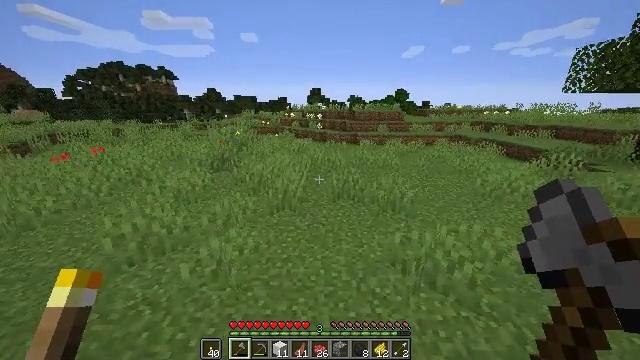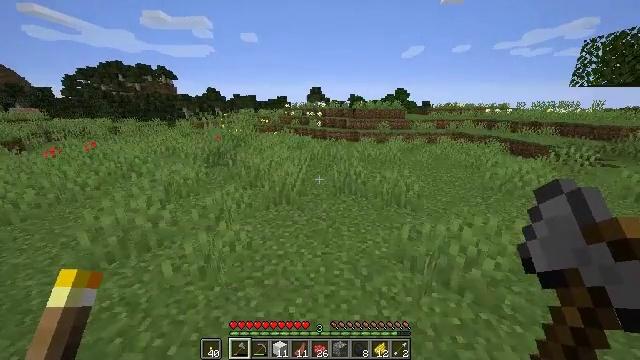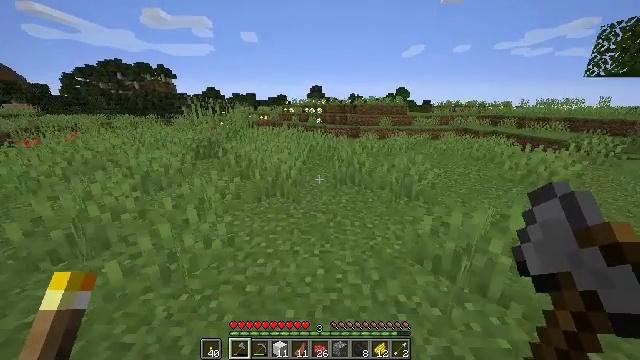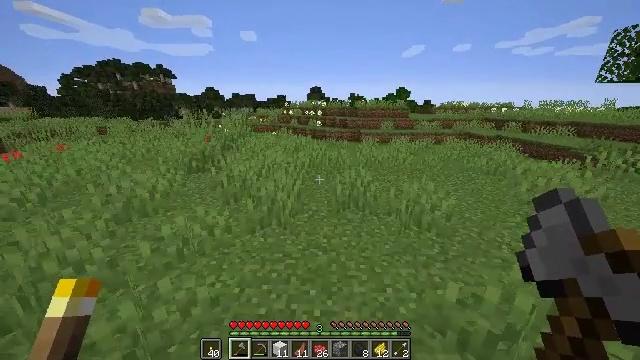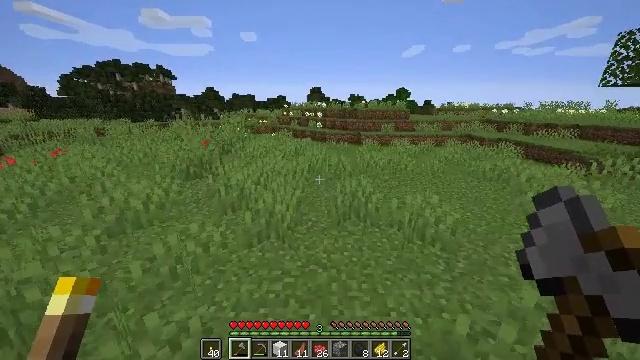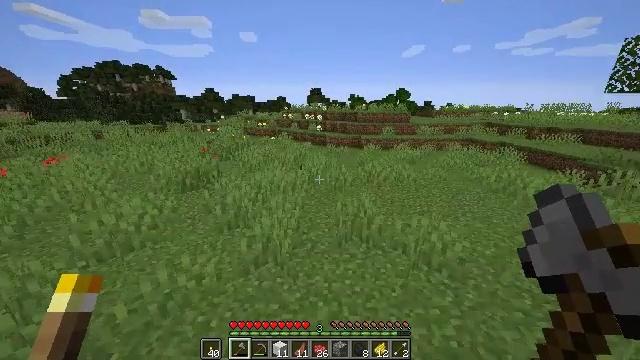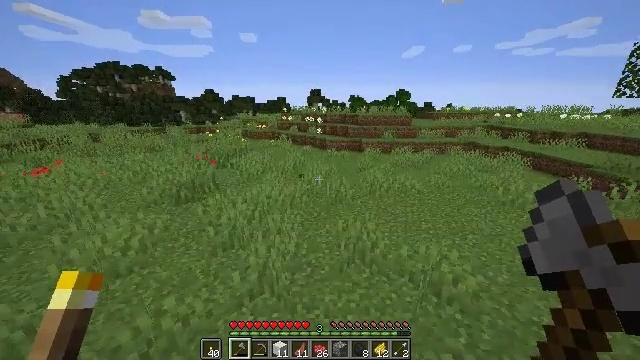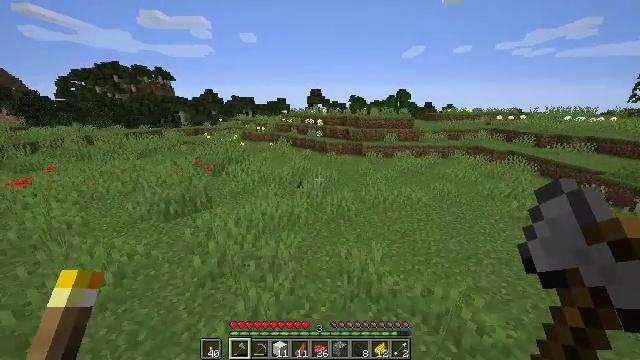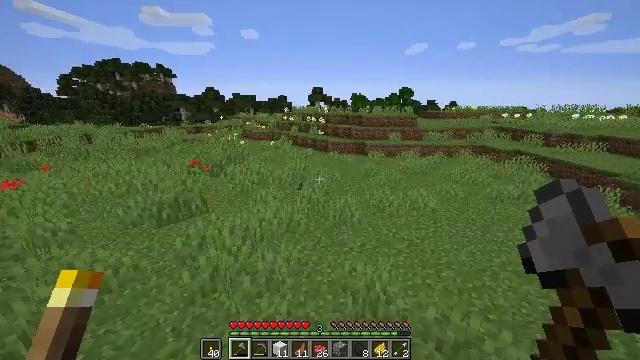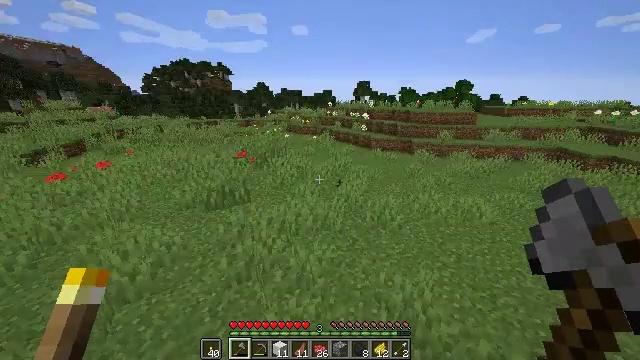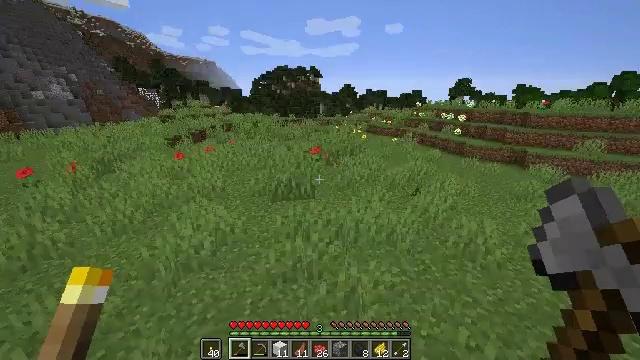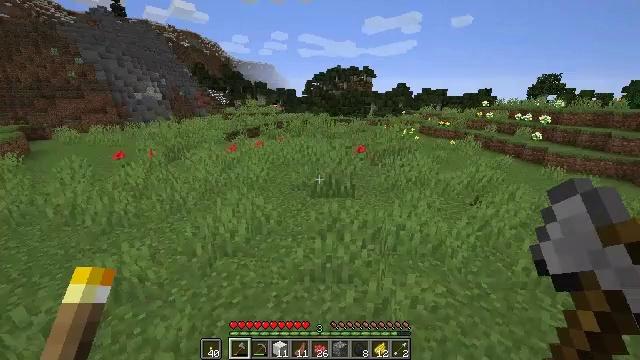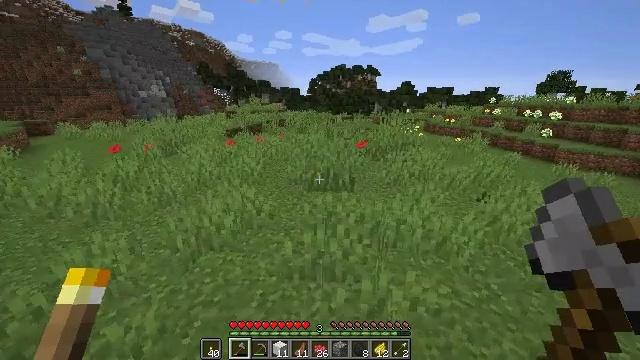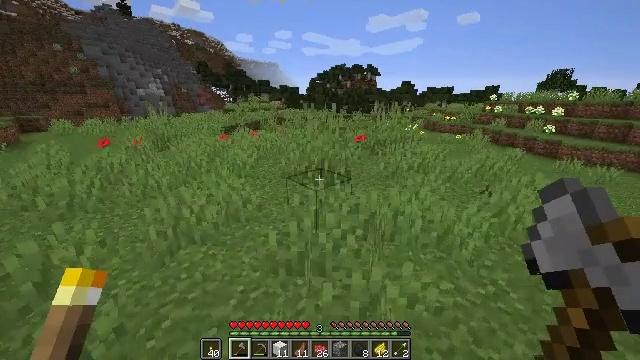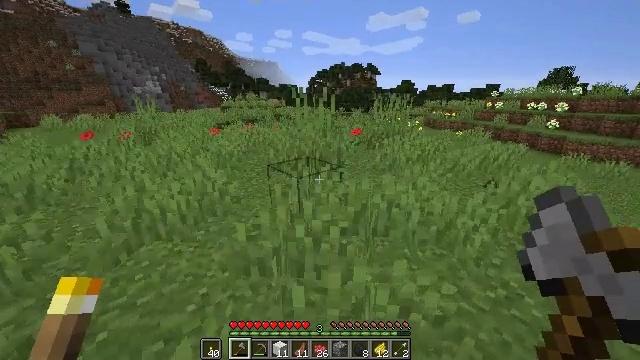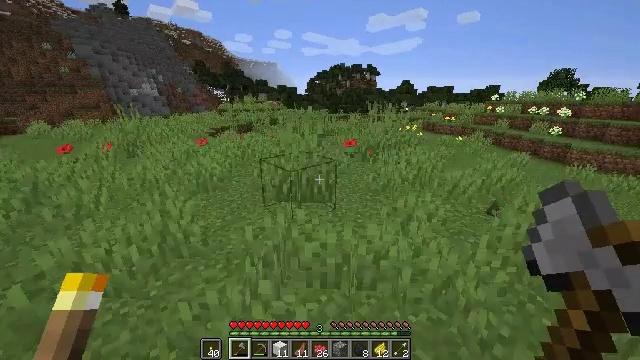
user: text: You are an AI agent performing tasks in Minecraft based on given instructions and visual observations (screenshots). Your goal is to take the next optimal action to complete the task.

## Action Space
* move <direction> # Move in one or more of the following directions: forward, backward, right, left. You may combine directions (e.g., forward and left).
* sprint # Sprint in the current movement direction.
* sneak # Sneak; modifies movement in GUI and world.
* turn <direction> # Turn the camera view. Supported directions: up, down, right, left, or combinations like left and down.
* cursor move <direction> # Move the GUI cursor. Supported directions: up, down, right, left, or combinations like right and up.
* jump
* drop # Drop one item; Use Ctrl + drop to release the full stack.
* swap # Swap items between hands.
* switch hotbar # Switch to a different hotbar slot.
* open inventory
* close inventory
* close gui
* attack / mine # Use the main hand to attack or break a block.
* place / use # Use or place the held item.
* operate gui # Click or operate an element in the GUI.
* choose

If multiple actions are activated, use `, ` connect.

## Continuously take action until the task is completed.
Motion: motion action
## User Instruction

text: Harvest the oxeye daisy.
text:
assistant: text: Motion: move forward
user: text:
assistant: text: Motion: move forward, jump
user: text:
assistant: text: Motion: move forward, jump
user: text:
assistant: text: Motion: move forward, jump
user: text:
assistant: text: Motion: move forward, jump
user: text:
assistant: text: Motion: move forward, jump
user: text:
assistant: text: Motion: move forward, jump
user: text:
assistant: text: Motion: move forward, jump
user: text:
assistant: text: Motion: move forward, turn left and down, jump
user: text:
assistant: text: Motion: move forward, turn left, jump
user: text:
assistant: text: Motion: move forward, turn left, jump
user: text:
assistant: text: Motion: move forward, turn left, jump
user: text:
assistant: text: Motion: move forward, jump
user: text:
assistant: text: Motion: move forward and move right, jump
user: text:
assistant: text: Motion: move forward and move right, jump
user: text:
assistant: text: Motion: move forward and move right, jump
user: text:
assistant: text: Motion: move forward and move right, jump
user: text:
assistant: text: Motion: move forward and move right, jump
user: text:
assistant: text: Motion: move forward and move right, jump
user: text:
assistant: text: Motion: move forward and move right, jump
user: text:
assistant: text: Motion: move forward and move right, jump
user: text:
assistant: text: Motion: move forward and move right, jump
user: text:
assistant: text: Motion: move forward and move right, jump
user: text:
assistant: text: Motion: move forward and move right, jump
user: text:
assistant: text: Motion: move forward and move right, jump
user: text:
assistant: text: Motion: move forward and move right, jump
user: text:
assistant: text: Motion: move forward and move right, jump
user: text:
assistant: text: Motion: move forward and move right, jump
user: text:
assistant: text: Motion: move forward and move right, jump
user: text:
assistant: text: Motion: move forward and move right, jump